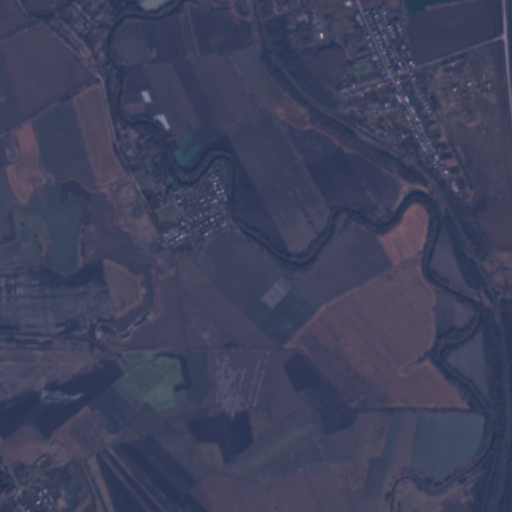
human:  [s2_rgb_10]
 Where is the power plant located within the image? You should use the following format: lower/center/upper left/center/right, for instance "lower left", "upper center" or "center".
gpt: The power plant is located in the upper right of the image.
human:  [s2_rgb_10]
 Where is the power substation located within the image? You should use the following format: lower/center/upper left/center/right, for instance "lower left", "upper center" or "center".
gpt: The power substation is located in the upper right of the image.
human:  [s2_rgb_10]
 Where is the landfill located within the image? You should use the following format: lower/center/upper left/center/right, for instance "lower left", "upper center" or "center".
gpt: There is no landfill in the image.